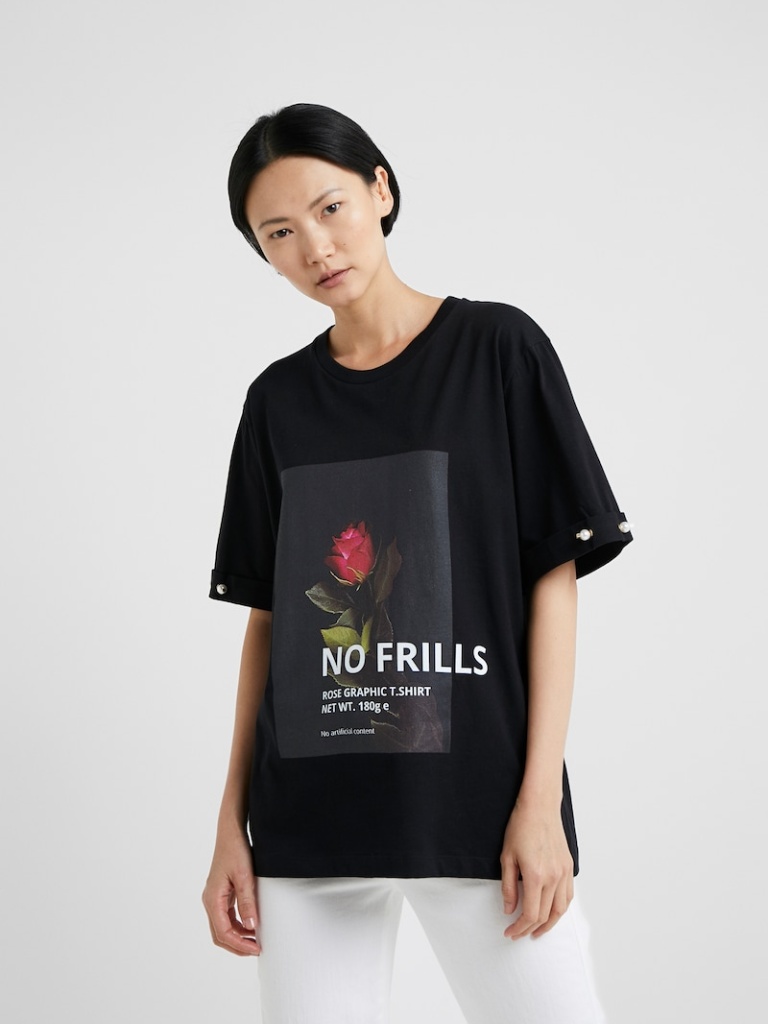
cotton loose short sleeve hip length Untucked crew t-shirt